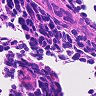
Metastatic tissue present: no